Question: I'm having a little fight here, this is my problem: I have a table whose content is taken from a bean that contains 2 string variables and a list of beans which in turn are formed by 2 string variables and a MultipartFile. So, in this scenario I present to the user a table with like this:

The problem comes when I try to implement the "Add image" functionality: a new row in the table is shown but after submit the values the bean that I receive in the controller put the new values into the last bean in the list, i.e. if in the new input for "Bean 2 - field 1" I put "" in the controller I receive "" into "field 1" of the last bean in the list, I don't receive a new instance of the bean, I just get all the values into the last bean of the list.
This is my code in the jsp page:
'''
<form:form action="myaction.html" method="post" modelAttribute="main_bean" enctype="multipart/form-data">
<table>
<tr>
<td>Bean 1 - field 1: <form:input path="bean1_field1"/></td>
</tr>
<tr>
<td>Bean 1 - field 2: <form:input path="bean1_field2"/></td>
</tr>
<tr>
<td>Images:
<table id="imgTable">
<tbody>
<c:forEach var="bean_2" items="${main_bean.list_of_bean_2}" varStatus="imgStatus">
<tr>
<td>
<img src="image/${main_bean.id}/${bean_2.pathImage}" class="imagen" width="100px;" height="100px;" id="idImage">
<div id="divFile" style="display:none;"><!-- When the user wants to add a new image I enable this input-->
<form:input type="file" path="${bean_2.image}" name="imagen" id="imgFile"/>
</div>
</td>
<td>
Bean 2 - field 1: <form:input path="list_of_bean_2[${imgStatus.index}].field1" id="field1Id"/>
<form:input type="hidden" path="list_of_bean_2[${imgStatus.index}].id"/>
</td>
<td>
Bean 2 - field 2: <form:input path="list_of_bean_2[${imgStatus.index}].field2" id="field2Id"/>
</td>
</tr>
</c:forEach>
</tbody>
</table>
</td>
<td>
<input type="button" value="Add image" id="addImgBtn" class="addImgBtn">
</td>
</tr>
<tr>
<td><input type="submit" value="Confirm changes" > </td>
<td><input type="button" value="Cancel changes" > </td>
</tr>
</table>
</form:form>
'''
And the structure of the beans:
'''
public class Bean1 {
private List<Bean2> imagesCampaign;
private String field1;
private String field2;
//getters and setters
}
public class Bean2 {
private MultipartFile image;
private String field1;
private String field2;
//getters and setters
}
'''
I didn't specified the code in the controller because I think is not necessary, but if you want it just let me know.
I will really appreciate if somebody could give me a clue about what's going on here. Thanks in advance.
: I tried access to the n+1 index ('list_of_bean_2[${imgStatus.index + 1}]') but got a 'ConcurrentModificationException'
Anybody please a little help here???
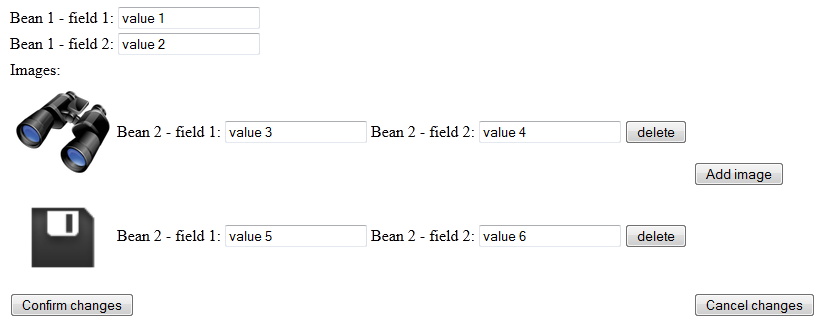
Answer: Finally I managed myself to solve this problem, if someone knows a better solution I would be grateful but in the meantime here is my solution. Instead of having a button to do all the work I created 2: the first one will just add a row for the new image, and the second one will submit the data added, so, this is my javascript:
'''
$(".addImgBtn").click(function() {
$('#imgTable tbody>tr:last').clone(true).insertAfter('#imgTable tbody>tr:last');
$("#imgTable tbody>tr:last #field1").val('');
$("#imgTable tbody>tr:last #field2").val('');
$("#imgTable tbody>tr:last #divFile").show();
$(".addImgBtn").attr("disabled", "true");
return false;
});
'''
The previous function will add a new row to the table, and it will disable the "Add image" button.
'''
$(".confirmImgBtn").click(function(eve) {
var field1 = $("#imgTable tbody>tr:last #field1").val();
var field2 = $("#imgTable tbody>tr:last #field2").val();
var form = $('#confirmImgForm');
var newfile = $("#imgTable tbody>tr:last #imgFile")[0].files[0];
var formdata = false;
if (window.FormData) {
formdata = new FormData();
}
if ( window.FileReader ) {
reader = new FileReader();
reader.onloadend = function (e) {
//showUploadedItem(e.target.result, file.fileName);
};
reader.readAsDataURL(newfile);
}
if (formdata) {
formdata.append("image", newfile);
formdata.append("field1",field1);
formdata.append("field2",field2);
}
if (formdata) {
jQuery.ajax({
url: form.attr('action'),
type: "POST",
data: formdata,
processData: false,
contentType: false,
success: function (res) {
alert('succeed!!');
}
});
}
});
'''
The last function will submit the values to the controller: I read the values for the , , the (just to get the url) and finally the , and when I submit everything to the controller I receive an instance of my bean, which contains 2 string variables (for filed1 and field2) and a 'org.springframework.web.multipart.MultipartFile' for the image.